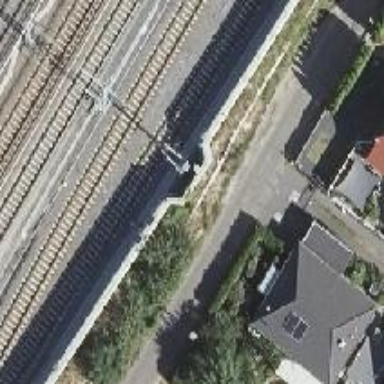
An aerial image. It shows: Railway signal.